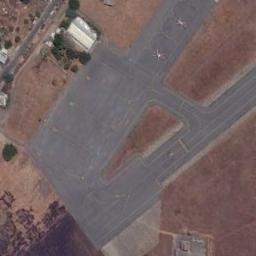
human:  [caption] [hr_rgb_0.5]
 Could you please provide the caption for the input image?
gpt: The runway is on the bare land next to some houses and trees .

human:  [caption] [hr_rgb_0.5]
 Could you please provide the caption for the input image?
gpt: The runway connects another road and a white house is next to runway .

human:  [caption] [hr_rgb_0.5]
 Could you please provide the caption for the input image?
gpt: There is a building next to the runway .

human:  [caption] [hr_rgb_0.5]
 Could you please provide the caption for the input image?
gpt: There is brown bare ground next to the runway  There is a concrete ground on one side of the runway  There are many buildings and aircraft in the open space beside the runway .

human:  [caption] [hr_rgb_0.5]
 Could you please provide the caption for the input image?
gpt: There are brown bare land near the runway .